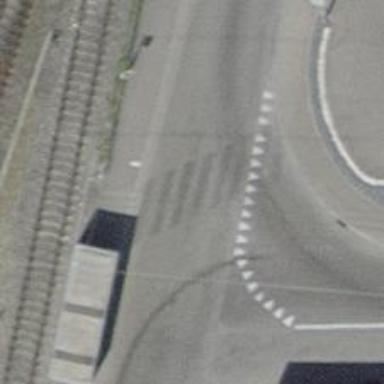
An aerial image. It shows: Unmarked road crossing.